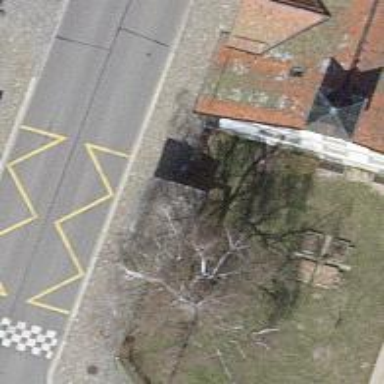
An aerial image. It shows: Bus stop with shelter. It is platform for public transport.